Question: A page that's using jQueryUI Tabs sometimes displays the original markup, before being modified to tabs:

When I see this, it shows up for estimated 0.2 - 1.0 seconds.
How can I prevent the original markup from showing?
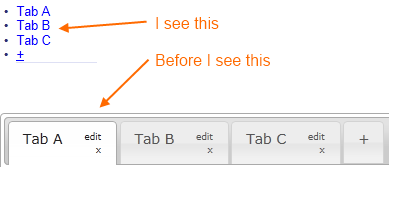
Answer: That stuff is called FOUC (Flash of Unstyled Content). The solution to this is to hide the div that contains that tabs using css and displaying it back using javascript After the entire page is loaded.
'''
$(window).load(function () {
$('#your-tabbed-bar-div').show();
});
'''
More info can be found here:
<URL>
http://paulirish.com/2009/avoiding-the-fouc-v3/